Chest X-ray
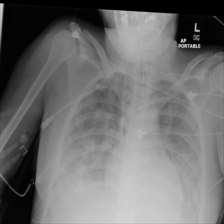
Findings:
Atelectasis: negative
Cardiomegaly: negative
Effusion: negative
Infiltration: negative
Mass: negative
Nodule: negative
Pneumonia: negative
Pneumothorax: negative
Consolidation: negative
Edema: negative
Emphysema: negative
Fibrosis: negative
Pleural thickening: negative
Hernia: negative